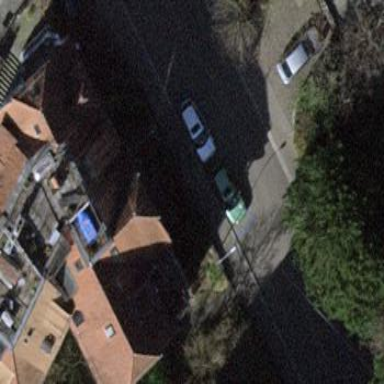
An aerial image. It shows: Half-hipped roof building.